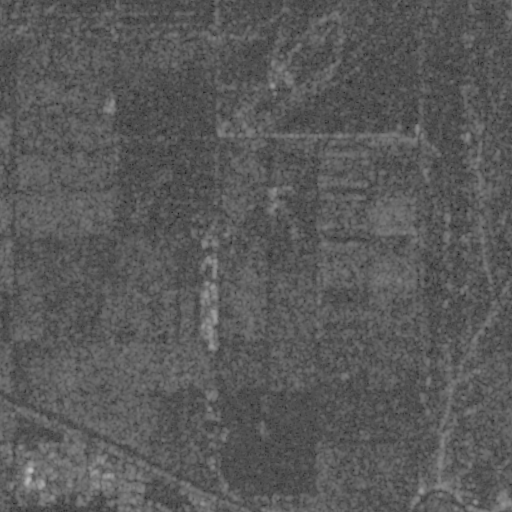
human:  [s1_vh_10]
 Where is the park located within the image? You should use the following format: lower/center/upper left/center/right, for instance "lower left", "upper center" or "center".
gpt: The park is located in the lower left of the image.
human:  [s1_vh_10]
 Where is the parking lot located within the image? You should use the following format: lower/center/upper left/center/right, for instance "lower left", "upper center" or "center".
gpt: The parking lot is located in the lower left of the image.
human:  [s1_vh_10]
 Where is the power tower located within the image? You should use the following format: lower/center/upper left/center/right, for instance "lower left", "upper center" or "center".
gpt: The power tower is located in the right of the image.
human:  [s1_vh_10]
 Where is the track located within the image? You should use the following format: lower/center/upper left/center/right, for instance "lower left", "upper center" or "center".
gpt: The track is located in the lower left of the image.
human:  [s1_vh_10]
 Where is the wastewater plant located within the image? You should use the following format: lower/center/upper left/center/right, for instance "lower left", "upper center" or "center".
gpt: The wastewater plant is located in the center left of the image.
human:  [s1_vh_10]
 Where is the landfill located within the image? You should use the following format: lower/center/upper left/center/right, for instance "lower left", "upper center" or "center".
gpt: There is no landfill in the image.

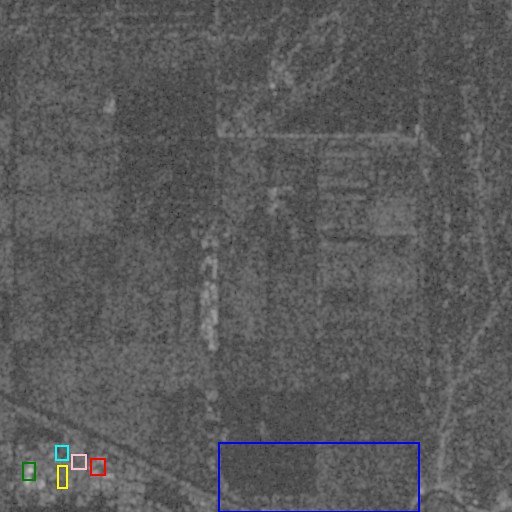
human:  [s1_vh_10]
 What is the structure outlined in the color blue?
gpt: The structure outlined in blue is a crop field.
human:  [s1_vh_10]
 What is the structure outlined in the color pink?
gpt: The structure outlined in pink is a park.
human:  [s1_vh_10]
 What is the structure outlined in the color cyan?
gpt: The structure outlined in cyan is a parking lot.
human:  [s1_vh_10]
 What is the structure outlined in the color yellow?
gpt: The structure outlined in yellow is a track.
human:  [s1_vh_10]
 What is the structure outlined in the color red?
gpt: The structure outlined in red is a building.
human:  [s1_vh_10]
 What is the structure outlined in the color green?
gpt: The structure outlined in green is a building.
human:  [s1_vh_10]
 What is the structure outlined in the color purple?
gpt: There is no purple outline.